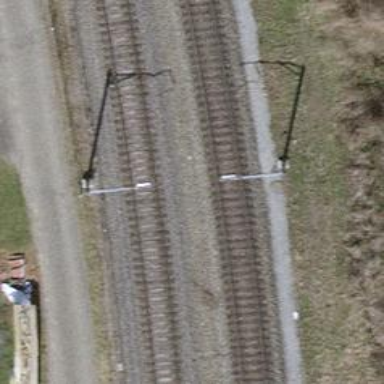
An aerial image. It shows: Solitary milestone along the railway.